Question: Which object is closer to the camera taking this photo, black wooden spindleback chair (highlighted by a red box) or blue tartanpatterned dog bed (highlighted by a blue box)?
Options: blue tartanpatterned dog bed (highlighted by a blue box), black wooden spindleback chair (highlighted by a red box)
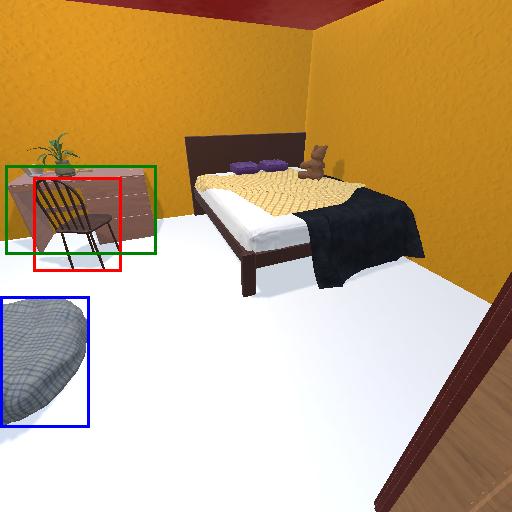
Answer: blue tartanpatterned dog bed (highlighted by a blue box)